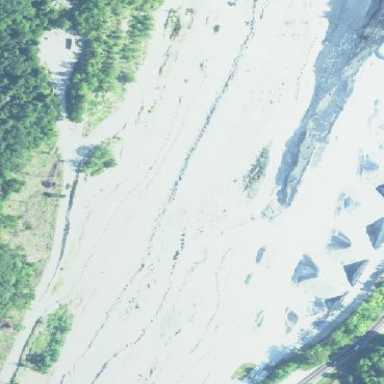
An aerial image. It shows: Quarry area.